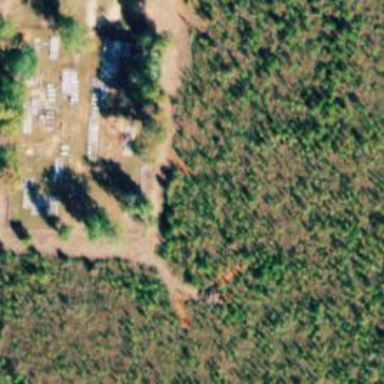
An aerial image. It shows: Cemetery.